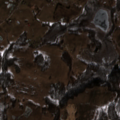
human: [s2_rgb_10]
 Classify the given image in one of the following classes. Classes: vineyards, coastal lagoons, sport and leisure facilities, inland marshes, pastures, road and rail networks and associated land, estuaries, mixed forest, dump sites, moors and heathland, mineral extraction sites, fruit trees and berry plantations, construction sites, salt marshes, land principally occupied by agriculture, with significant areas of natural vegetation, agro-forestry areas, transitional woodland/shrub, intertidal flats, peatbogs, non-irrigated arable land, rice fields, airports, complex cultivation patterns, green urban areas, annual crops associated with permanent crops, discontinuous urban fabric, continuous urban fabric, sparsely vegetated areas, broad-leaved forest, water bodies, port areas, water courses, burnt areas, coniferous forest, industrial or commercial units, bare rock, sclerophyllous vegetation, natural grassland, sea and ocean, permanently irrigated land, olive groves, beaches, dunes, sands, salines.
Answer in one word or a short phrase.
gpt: discontinuous urban fabric, industrial or commercial units, pastures, land principally occupied by agriculture, with significant areas of natural vegetation, mixed forest, transitional woodland/shrub